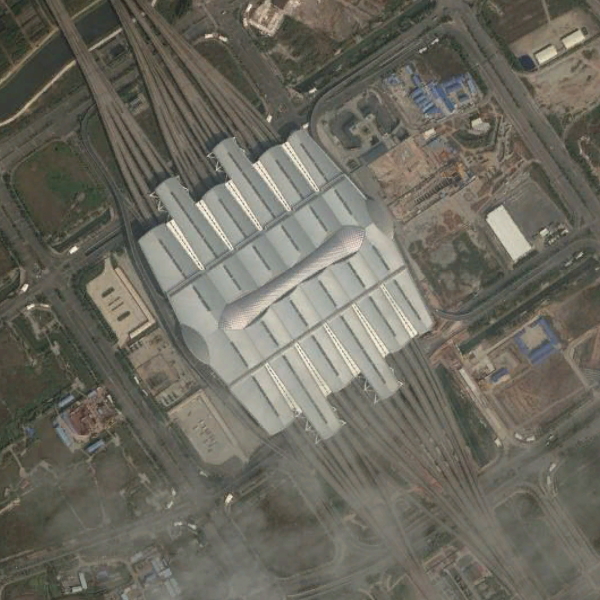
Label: RailwayStation